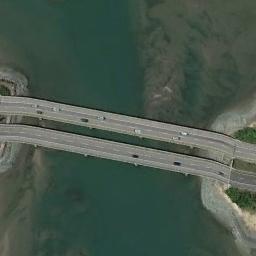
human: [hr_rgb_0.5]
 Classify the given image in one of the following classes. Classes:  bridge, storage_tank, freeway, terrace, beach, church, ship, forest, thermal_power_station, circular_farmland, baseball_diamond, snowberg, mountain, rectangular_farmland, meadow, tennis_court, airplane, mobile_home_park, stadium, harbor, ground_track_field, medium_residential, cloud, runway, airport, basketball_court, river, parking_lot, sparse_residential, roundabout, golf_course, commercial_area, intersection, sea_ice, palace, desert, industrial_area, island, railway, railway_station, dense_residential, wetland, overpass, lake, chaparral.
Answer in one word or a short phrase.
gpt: bridge